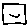
Label: square